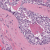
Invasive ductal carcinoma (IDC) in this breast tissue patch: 1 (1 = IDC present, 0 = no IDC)